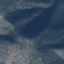
Label: HerbaceousVegetation